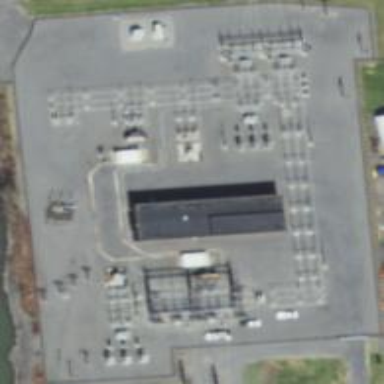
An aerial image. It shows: Power substation.